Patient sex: F
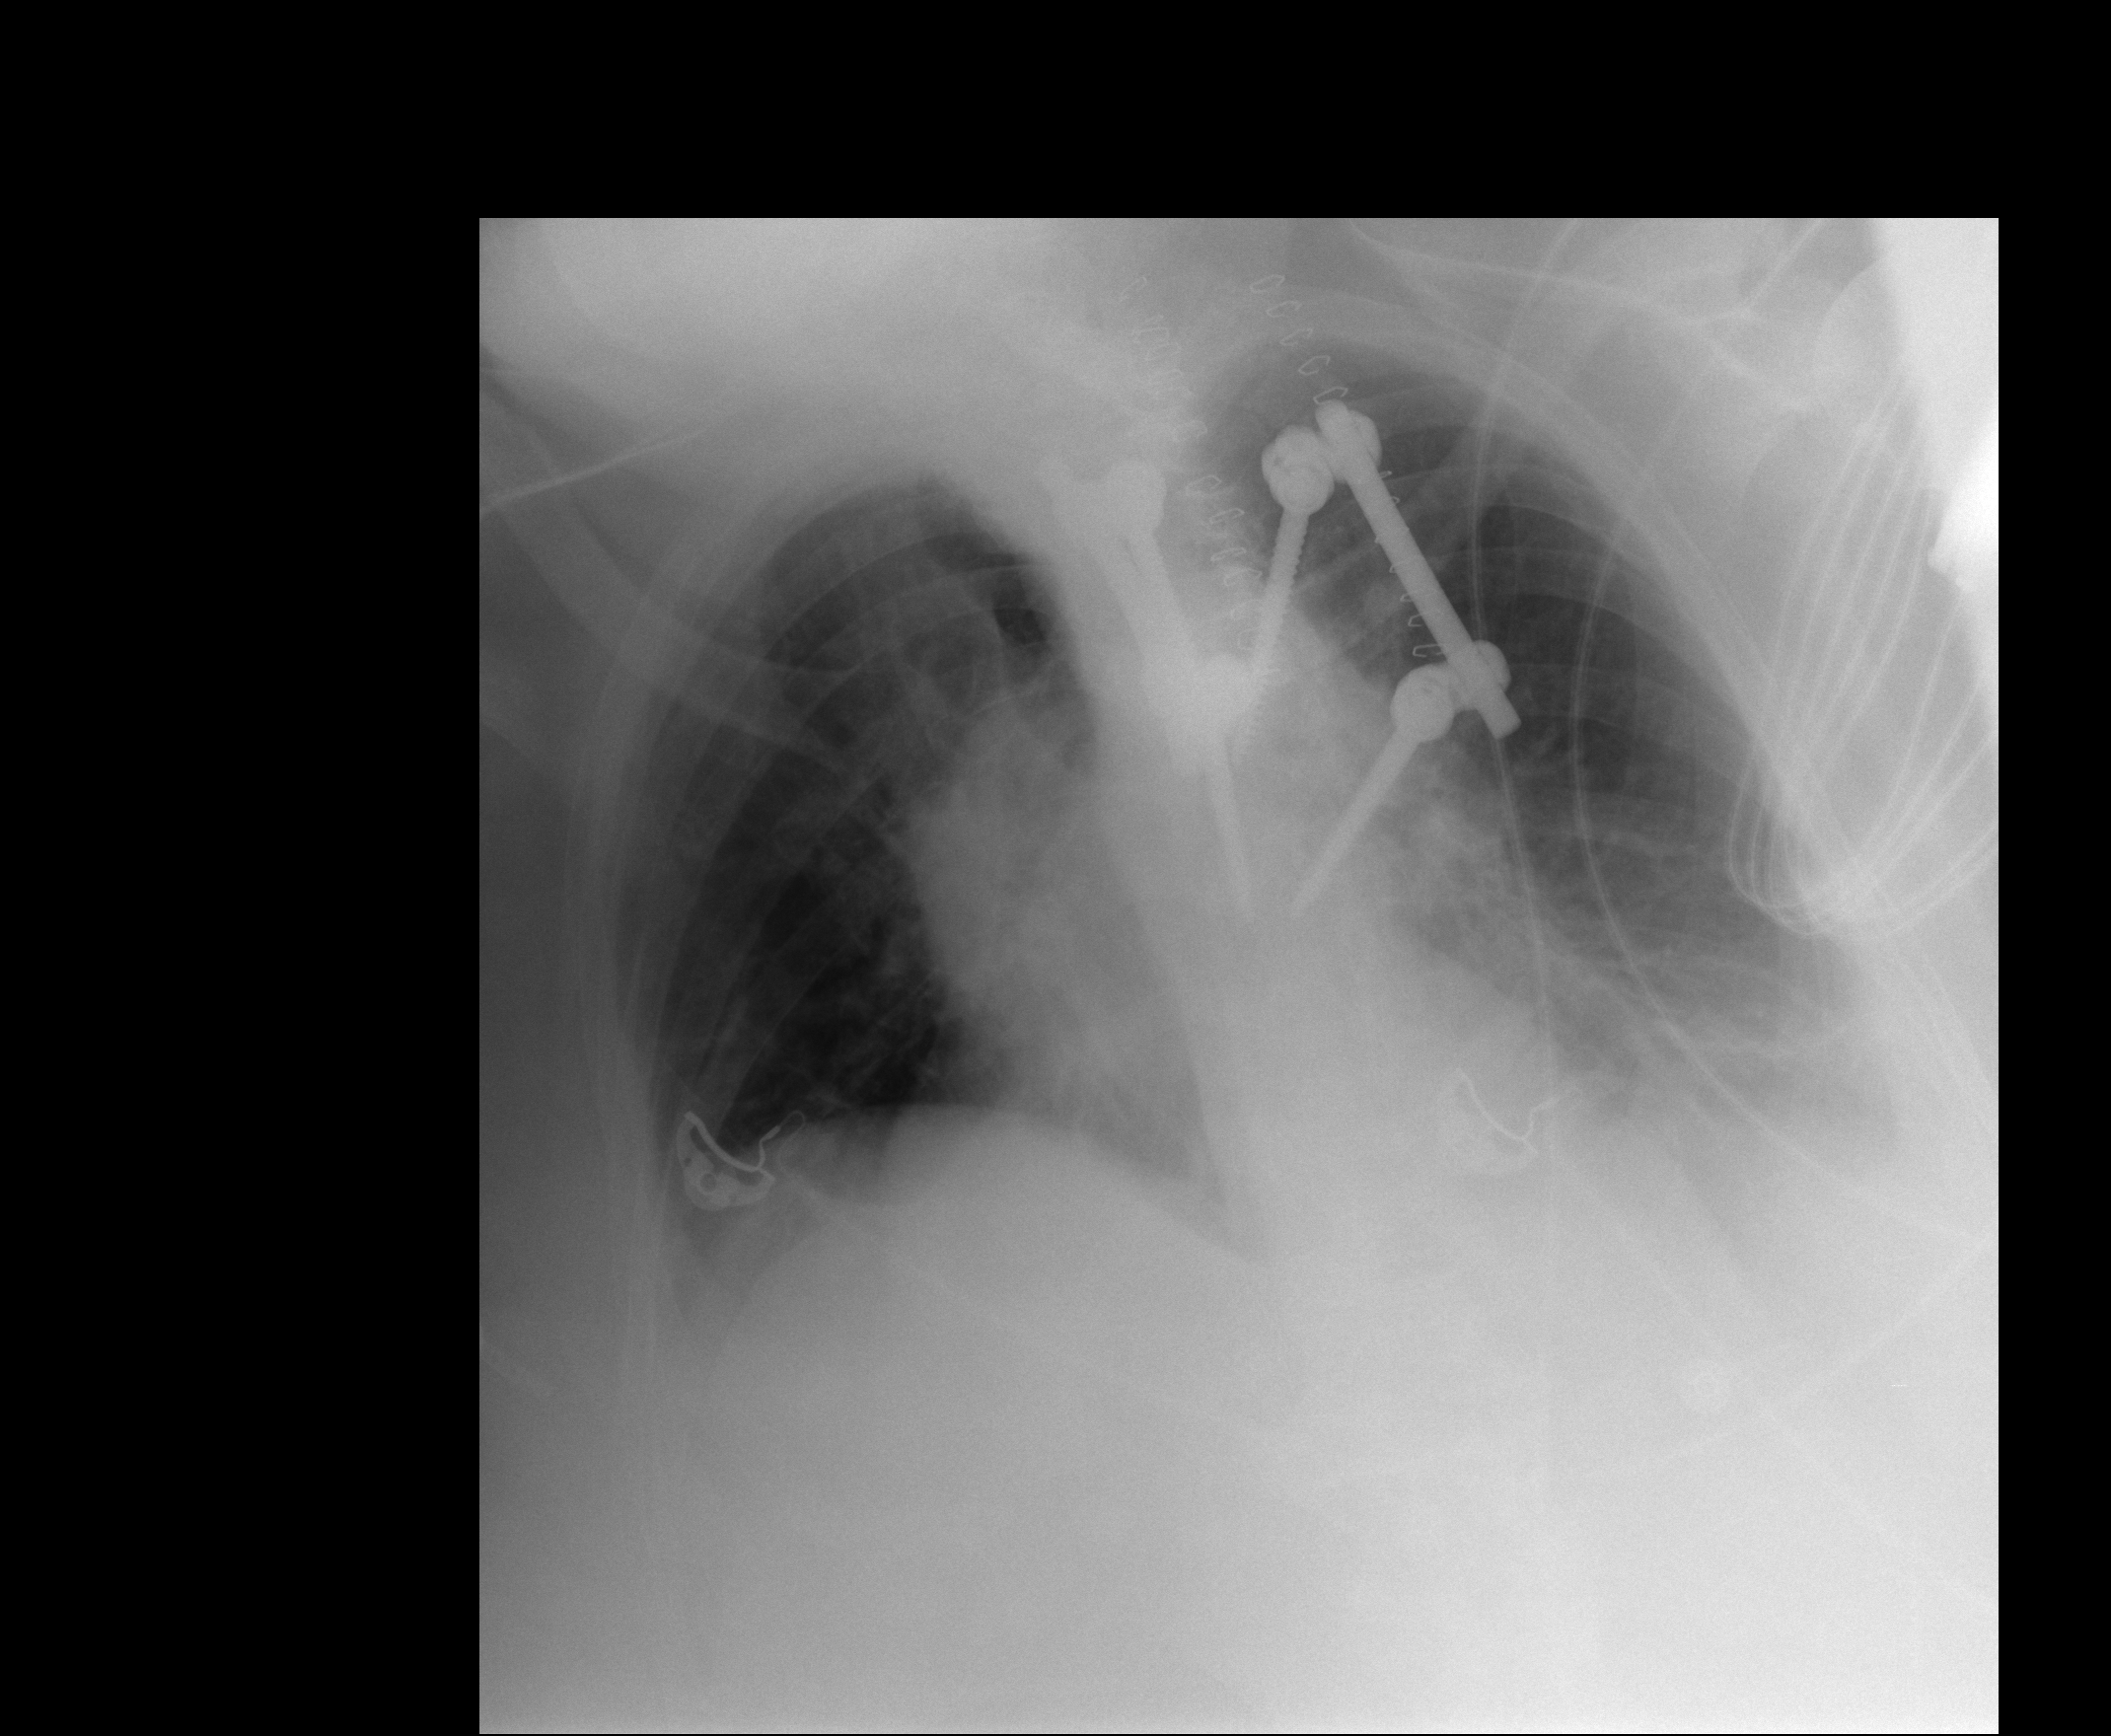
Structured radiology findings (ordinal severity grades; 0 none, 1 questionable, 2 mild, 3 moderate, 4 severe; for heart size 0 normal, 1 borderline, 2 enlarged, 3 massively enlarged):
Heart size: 2
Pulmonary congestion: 1
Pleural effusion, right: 0
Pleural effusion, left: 2
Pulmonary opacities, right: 0
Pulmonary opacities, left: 0
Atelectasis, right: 2
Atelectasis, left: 2